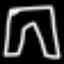
Label: pants